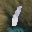
Label: 1